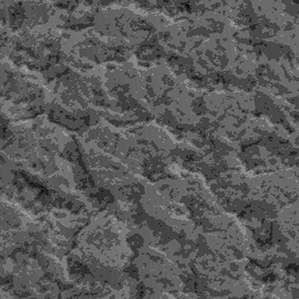
Label: frost